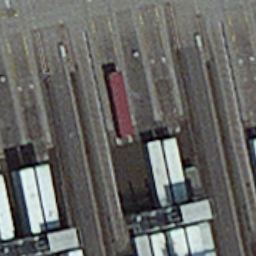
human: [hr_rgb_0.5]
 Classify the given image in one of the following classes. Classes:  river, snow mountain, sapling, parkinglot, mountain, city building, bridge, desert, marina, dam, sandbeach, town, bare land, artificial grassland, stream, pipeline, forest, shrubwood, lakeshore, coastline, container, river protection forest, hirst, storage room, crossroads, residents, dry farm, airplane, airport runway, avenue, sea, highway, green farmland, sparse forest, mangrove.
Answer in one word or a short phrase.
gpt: container